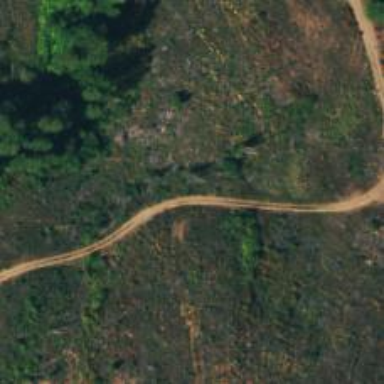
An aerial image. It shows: Track road with grade3 tracktype.